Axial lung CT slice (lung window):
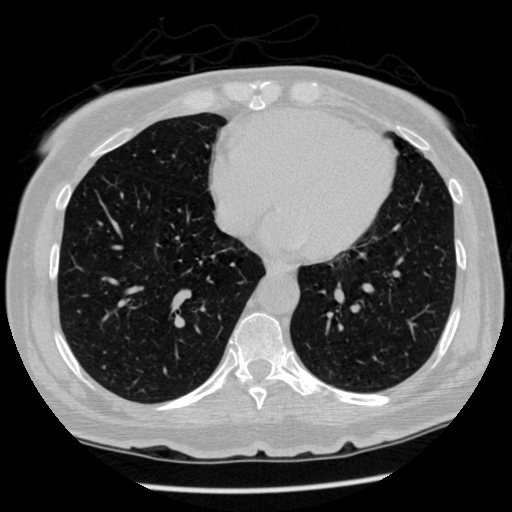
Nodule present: no